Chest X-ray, AP view. Patient: 50 years old, sex F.
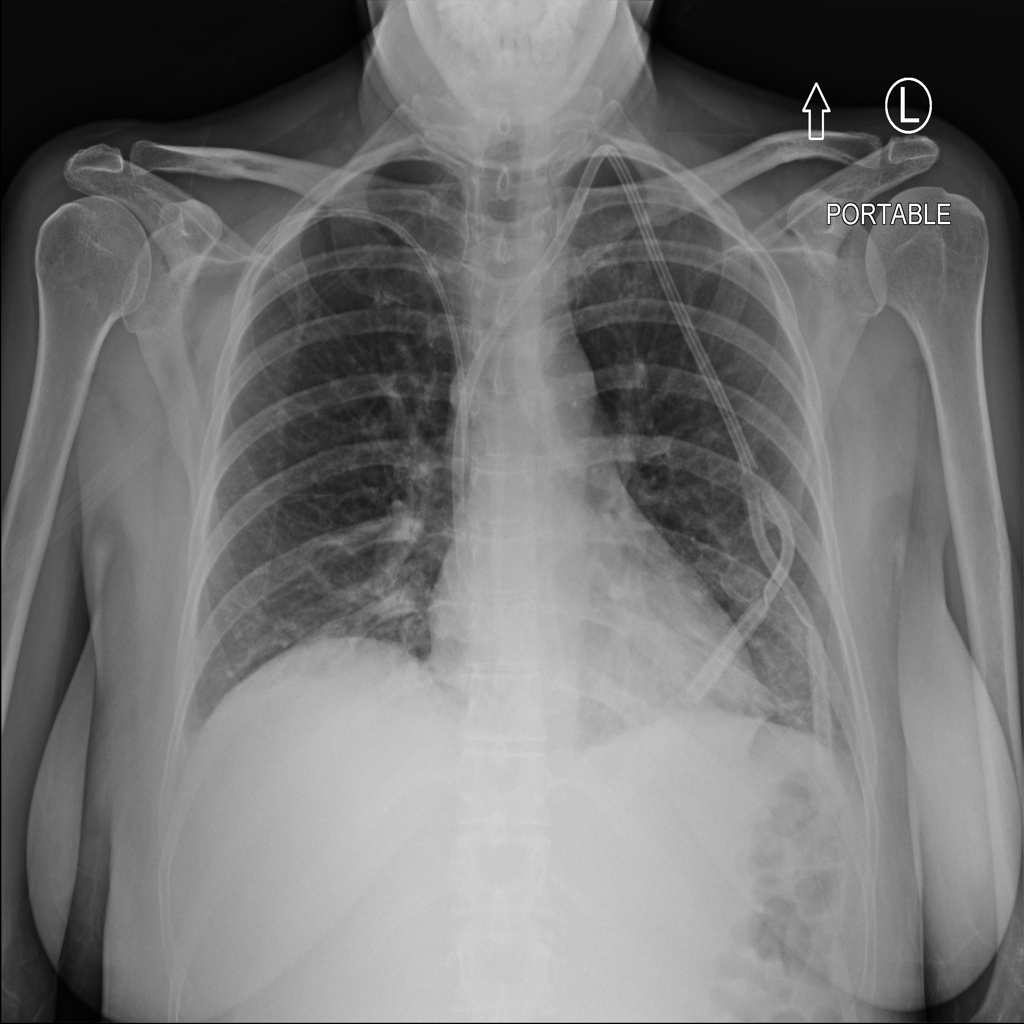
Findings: No Finding